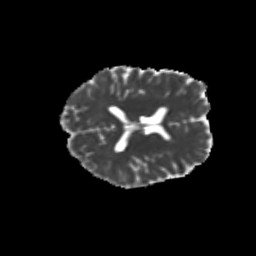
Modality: MD
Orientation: axial
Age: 25
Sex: female
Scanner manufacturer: siemens
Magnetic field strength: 3 T
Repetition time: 3.5 s
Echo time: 0.104 s